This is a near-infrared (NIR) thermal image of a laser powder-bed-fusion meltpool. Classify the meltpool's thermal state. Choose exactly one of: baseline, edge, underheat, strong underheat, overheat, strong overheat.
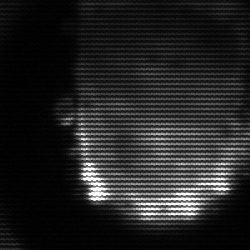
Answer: baseline